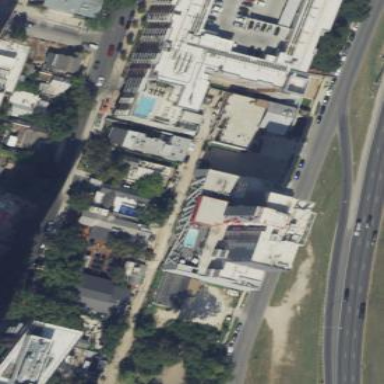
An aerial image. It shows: Hotel building.